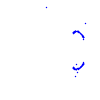
Particle: proton